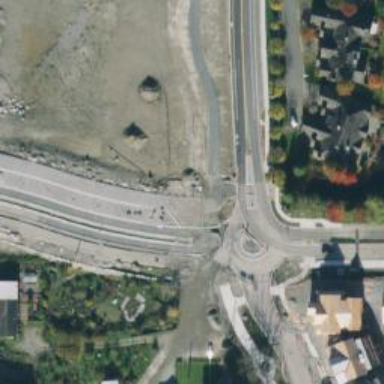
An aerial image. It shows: Tertiary road leading to roundabout.